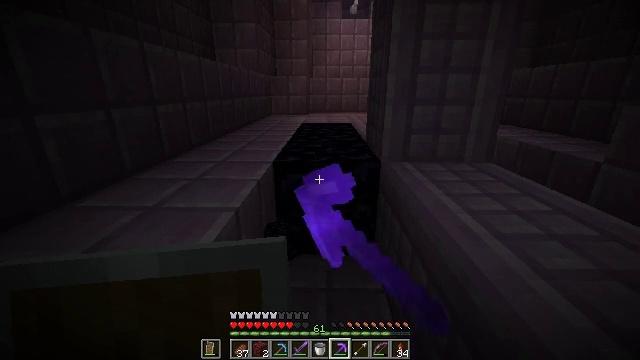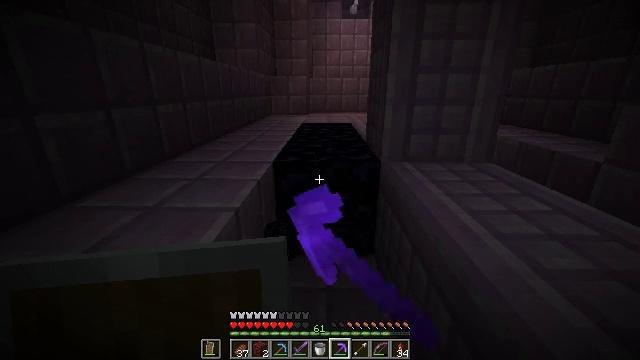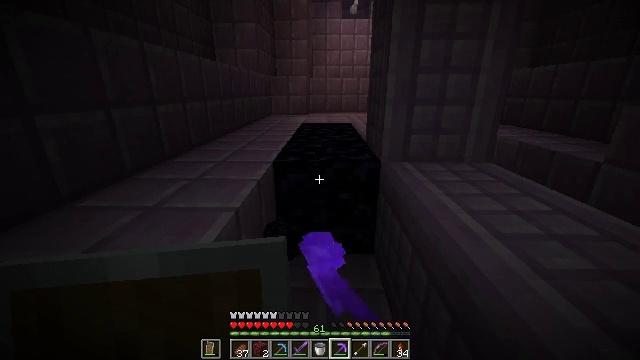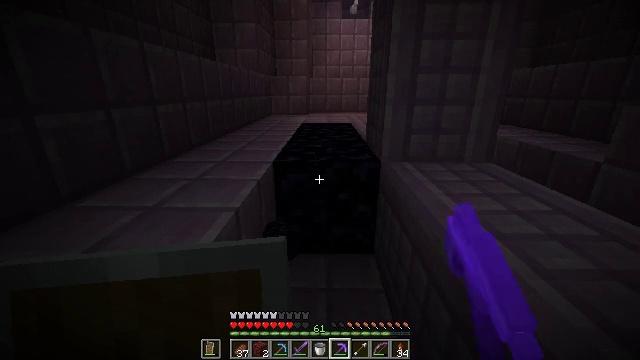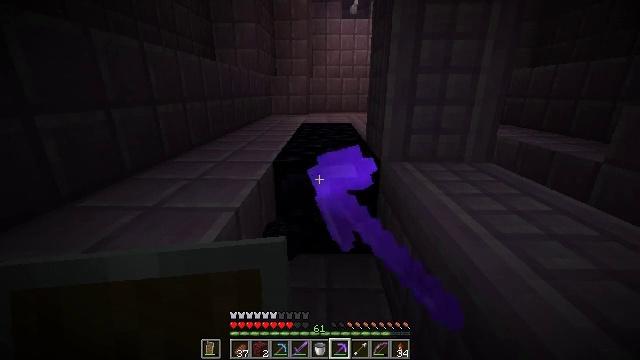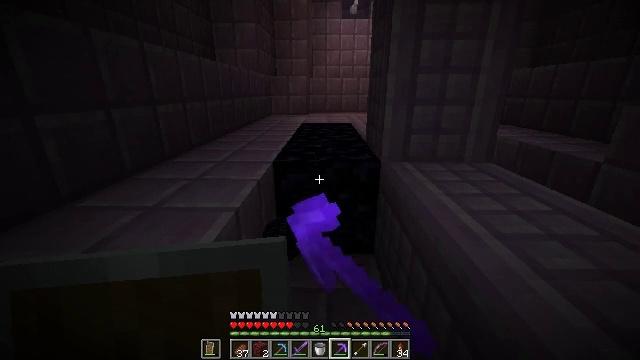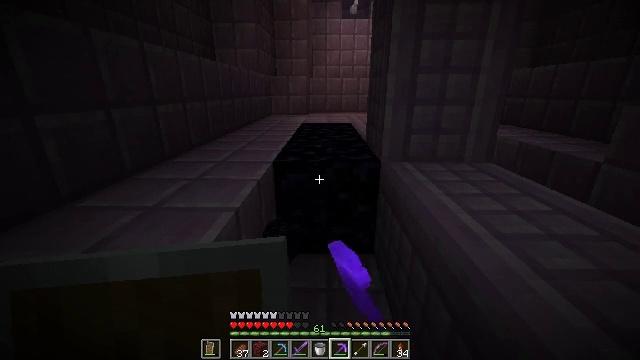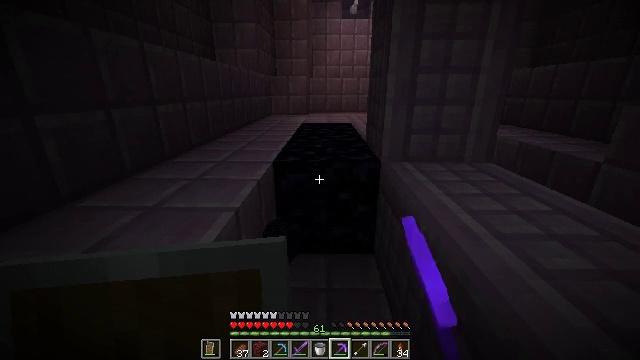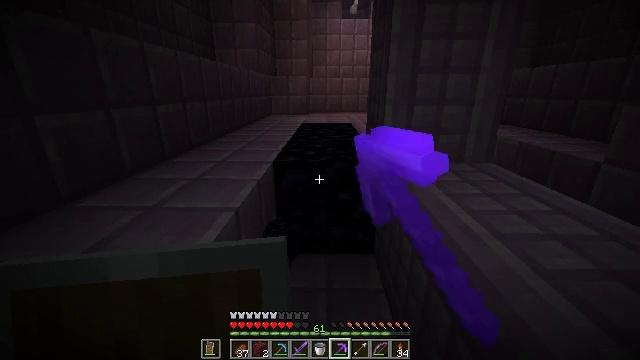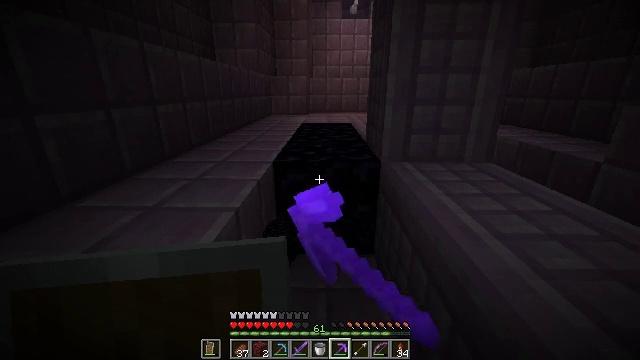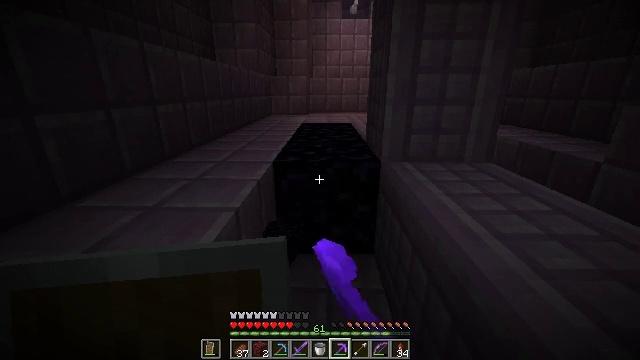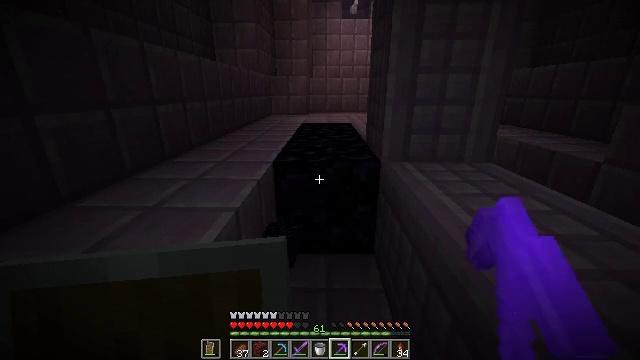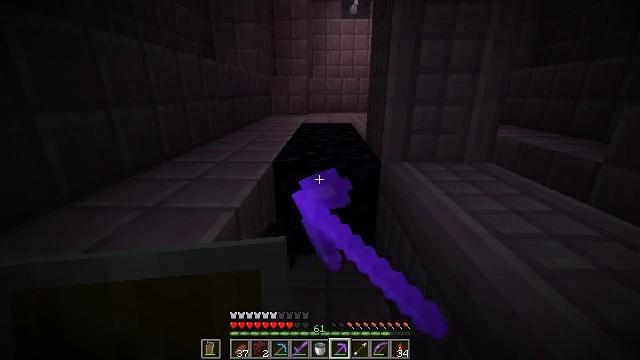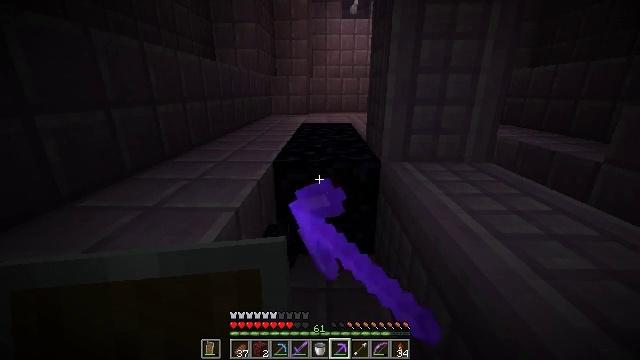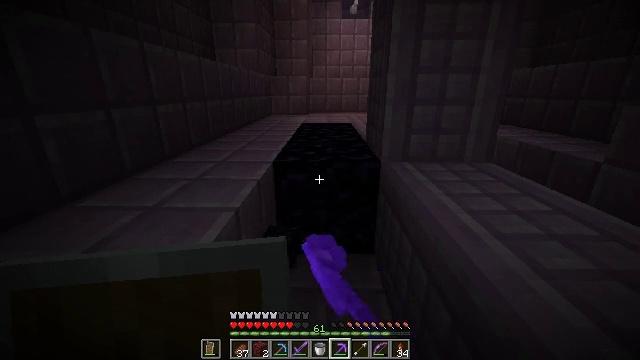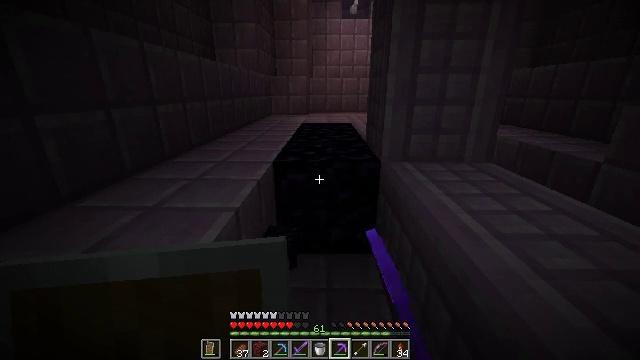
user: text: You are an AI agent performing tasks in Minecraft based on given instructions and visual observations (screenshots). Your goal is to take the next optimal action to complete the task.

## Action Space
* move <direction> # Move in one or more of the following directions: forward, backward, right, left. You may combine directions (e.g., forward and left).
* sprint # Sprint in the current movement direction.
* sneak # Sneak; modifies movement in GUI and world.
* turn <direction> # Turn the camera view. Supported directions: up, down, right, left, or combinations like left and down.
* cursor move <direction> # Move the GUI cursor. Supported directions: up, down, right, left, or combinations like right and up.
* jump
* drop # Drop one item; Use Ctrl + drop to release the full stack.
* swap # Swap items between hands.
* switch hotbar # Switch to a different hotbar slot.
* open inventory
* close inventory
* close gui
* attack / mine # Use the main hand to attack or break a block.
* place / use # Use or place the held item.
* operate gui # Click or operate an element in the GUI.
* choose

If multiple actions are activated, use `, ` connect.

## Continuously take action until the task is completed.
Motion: motion action
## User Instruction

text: Collect obsidian for crafting.
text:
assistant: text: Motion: attack / mine
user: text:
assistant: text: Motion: attack / mine
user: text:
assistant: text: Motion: attack / mine
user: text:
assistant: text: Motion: attack / mine
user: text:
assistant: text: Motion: attack / mine
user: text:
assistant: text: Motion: attack / mine
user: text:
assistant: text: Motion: attack / mine
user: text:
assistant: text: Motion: attack / mine
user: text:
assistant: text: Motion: attack / mine
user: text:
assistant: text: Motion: attack / mine
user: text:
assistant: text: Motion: attack / mine
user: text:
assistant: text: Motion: attack / mine
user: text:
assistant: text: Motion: attack / mine
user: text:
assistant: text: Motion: attack / mine
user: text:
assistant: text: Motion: attack / mine
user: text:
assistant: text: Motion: attack / mine
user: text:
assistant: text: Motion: move forward, attack / mine
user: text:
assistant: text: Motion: move forward, attack / mine
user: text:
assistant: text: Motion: move forward, attack / mine
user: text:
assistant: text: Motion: move forward, attack / mine
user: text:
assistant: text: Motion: attack / mine
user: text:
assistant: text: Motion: attack / mine
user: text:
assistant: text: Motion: attack / mine
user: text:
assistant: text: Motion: attack / mine
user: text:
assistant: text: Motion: attack / mine
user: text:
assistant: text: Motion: attack / mine
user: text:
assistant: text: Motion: attack / mine
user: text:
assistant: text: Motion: attack / mine
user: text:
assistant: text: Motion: attack / mine
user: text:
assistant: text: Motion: attack / mine